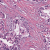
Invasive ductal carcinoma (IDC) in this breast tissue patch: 1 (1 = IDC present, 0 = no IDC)